Question: I am currently trying to solve a problem where I am given these criteria:
I believe that I have some of the answers correct but I am confused because the question mentions nothing about an address being stored at address 10 so how can indirect addressing even happen?
: Where is the corresponding operand given the following addressing modes?
> Assume the address field of an instruction contains the decimal 10.
Where is the corresponding operand given the following addressing
modes?
1. Immediate addressing: Operand- 10
2. Direct addressing: Operand - 10 -> address
3. Indirect addressing: 10 -> address -> address
4. Register addressing:
5. Register indirect addressing:
Can anybody help me out?
Here's the chart I'm using:

- Immediate addressing: The corresponding operand is located in the address field of the given memory. In all cases the operand is simply the value in the address field of the given memory location. So in this case the operand value would be 10.- Direct addressing: In direct addressing the address field contains the address of the operand. Therefore the corresponding operand is going to be whatever is stored for an operand at memory address 10.- Indirect addressing: In indirect addressing the contents of memory address 10 are the address to the operand. Therefore the address field of location 10 contains the address to the location holding the operand in its address field.- Register addressing: In register addressing the address field of memory location 10 holds an address to a register instead of another memory address. The corresponding operand is found inside the contents of the register.- Register indirect addressing: Register indirect addressing is very similar to register addressing because memory location 10 also holds an address to a location containing its operand, however; the difference is that the address could be to a register or to a memory location.
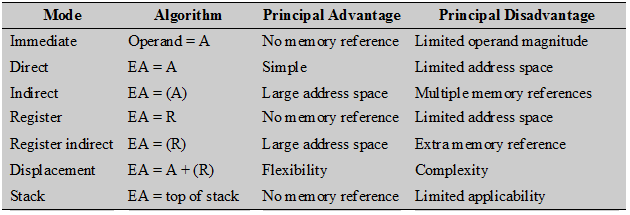
Answer: For the purposes of the question, assume that an address stored in memory location 10. After all, this is what a real CPU does. If the address turns out to be invalid, the CPU will likely send a signal or terminate the offending process.
Assume memory contains:
'''
10: 100
20: 200
100: 1000
'''
and register #10 contains: '20'
The answers are:
1. 10: The operand is contained in the instruction itself.
2. 100
3. 1000
4. 20: The register itself contains the operand. The register number is encoded in the instruction.
5. 200: The register contains the address of the operand.